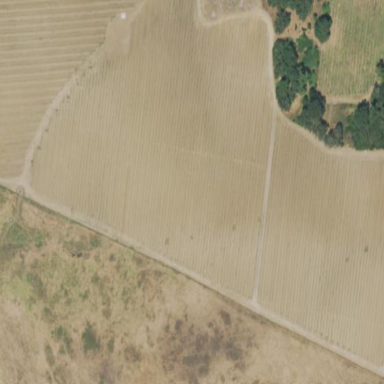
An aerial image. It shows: Vineyard growing grapes.